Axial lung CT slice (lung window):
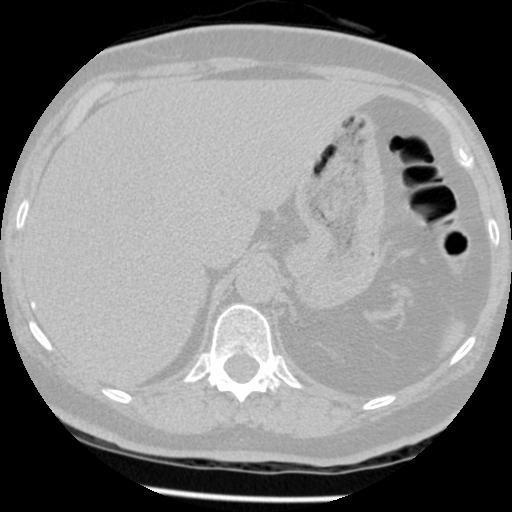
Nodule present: no